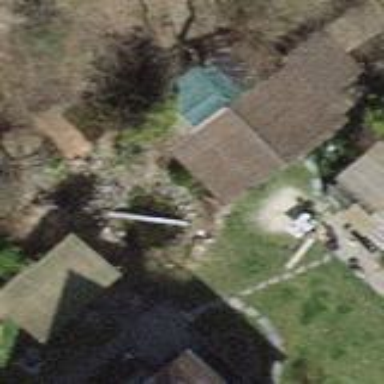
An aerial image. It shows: Building with tile roof.